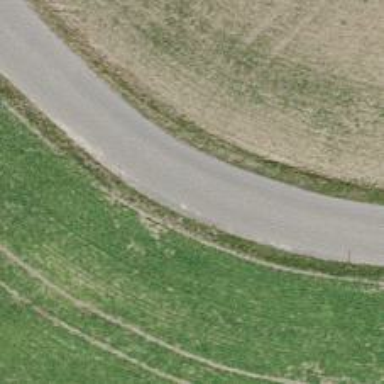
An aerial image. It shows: Well-maintained track road with grade 1 tracktype.